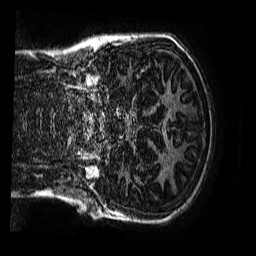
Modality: MP2RAGE
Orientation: coronal
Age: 12
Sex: female
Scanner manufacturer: siemens
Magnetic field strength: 3 T
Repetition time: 4 s
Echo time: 0.00299 s